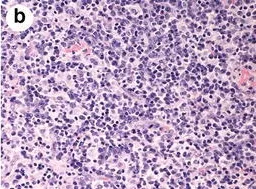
B; Prominent histiocytic cells admixed with plasma cells, large lymphocytes and immunoblasts around necrotic areas without neutrophils.
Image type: pathology (h&e)